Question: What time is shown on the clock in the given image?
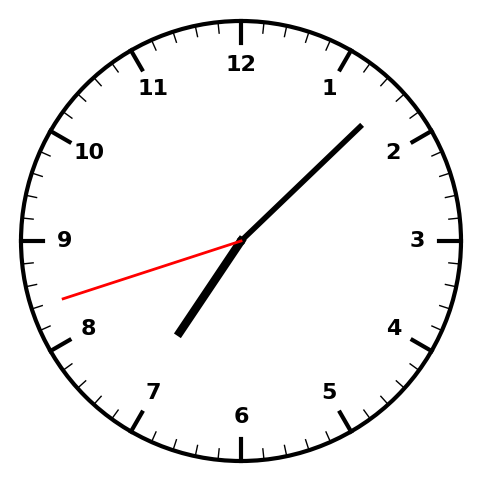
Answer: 07:07:42